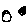
Label: moon